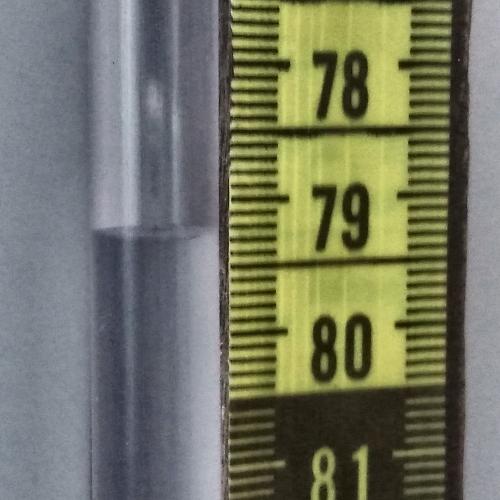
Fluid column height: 79.2 cm